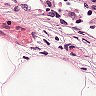
Metastatic tissue present: no